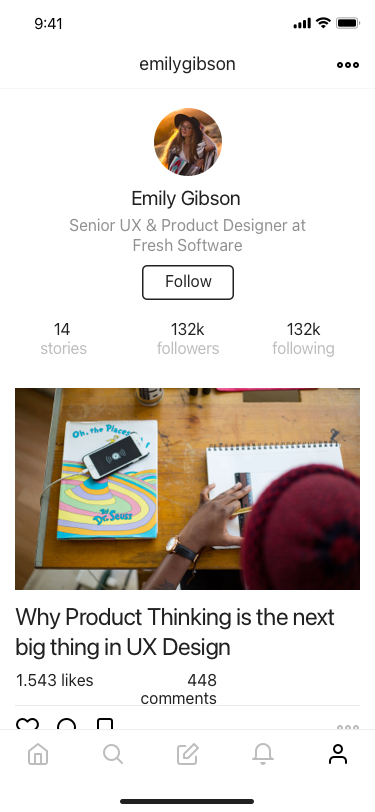
Text in this UI design:
448 comments
1.543 likes
Why Product Thinking is the next big thing in UX Design
132k
following
132k
followers
14
stories
Senior UX & Product Designer at Fresh Software
Emily Gibson